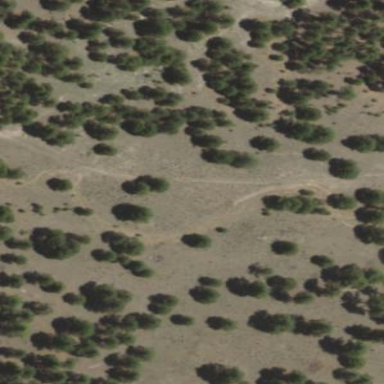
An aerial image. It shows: Patch of scrub vegetation.